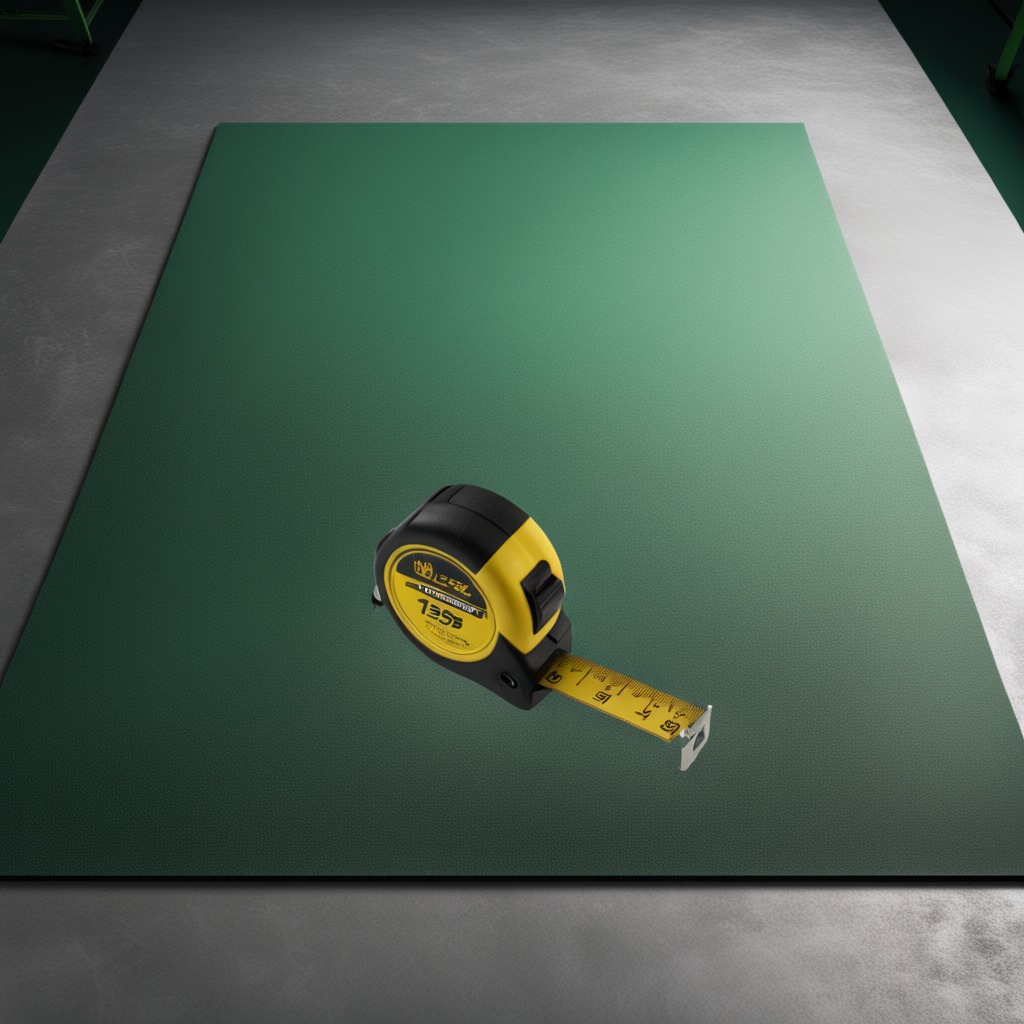
A measuring tape is lying on the green rubber mat on the clean granite tabletop.